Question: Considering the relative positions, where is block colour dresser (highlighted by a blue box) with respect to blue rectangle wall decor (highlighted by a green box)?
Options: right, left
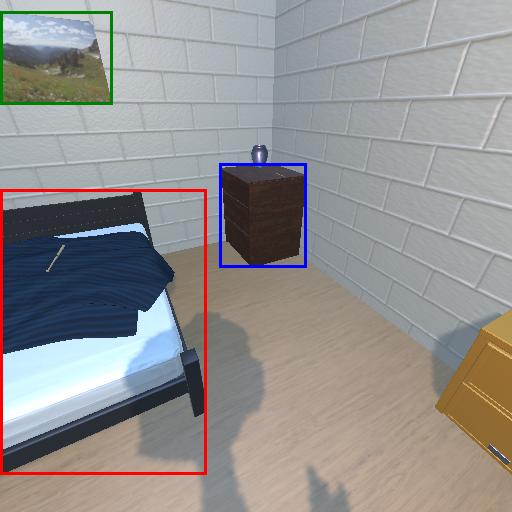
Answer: right